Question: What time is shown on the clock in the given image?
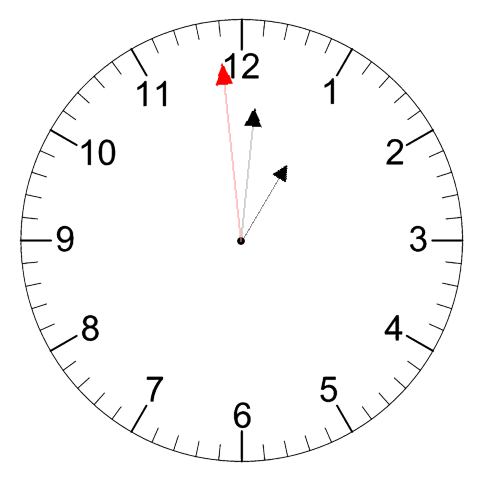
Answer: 01:00:59